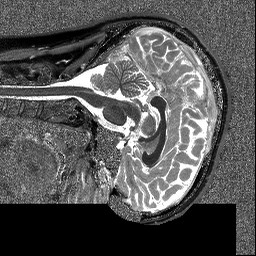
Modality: T1map
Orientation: sagittal
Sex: male